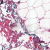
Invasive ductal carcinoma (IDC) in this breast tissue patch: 0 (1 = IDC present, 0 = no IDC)